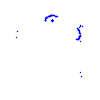
Particle: proton